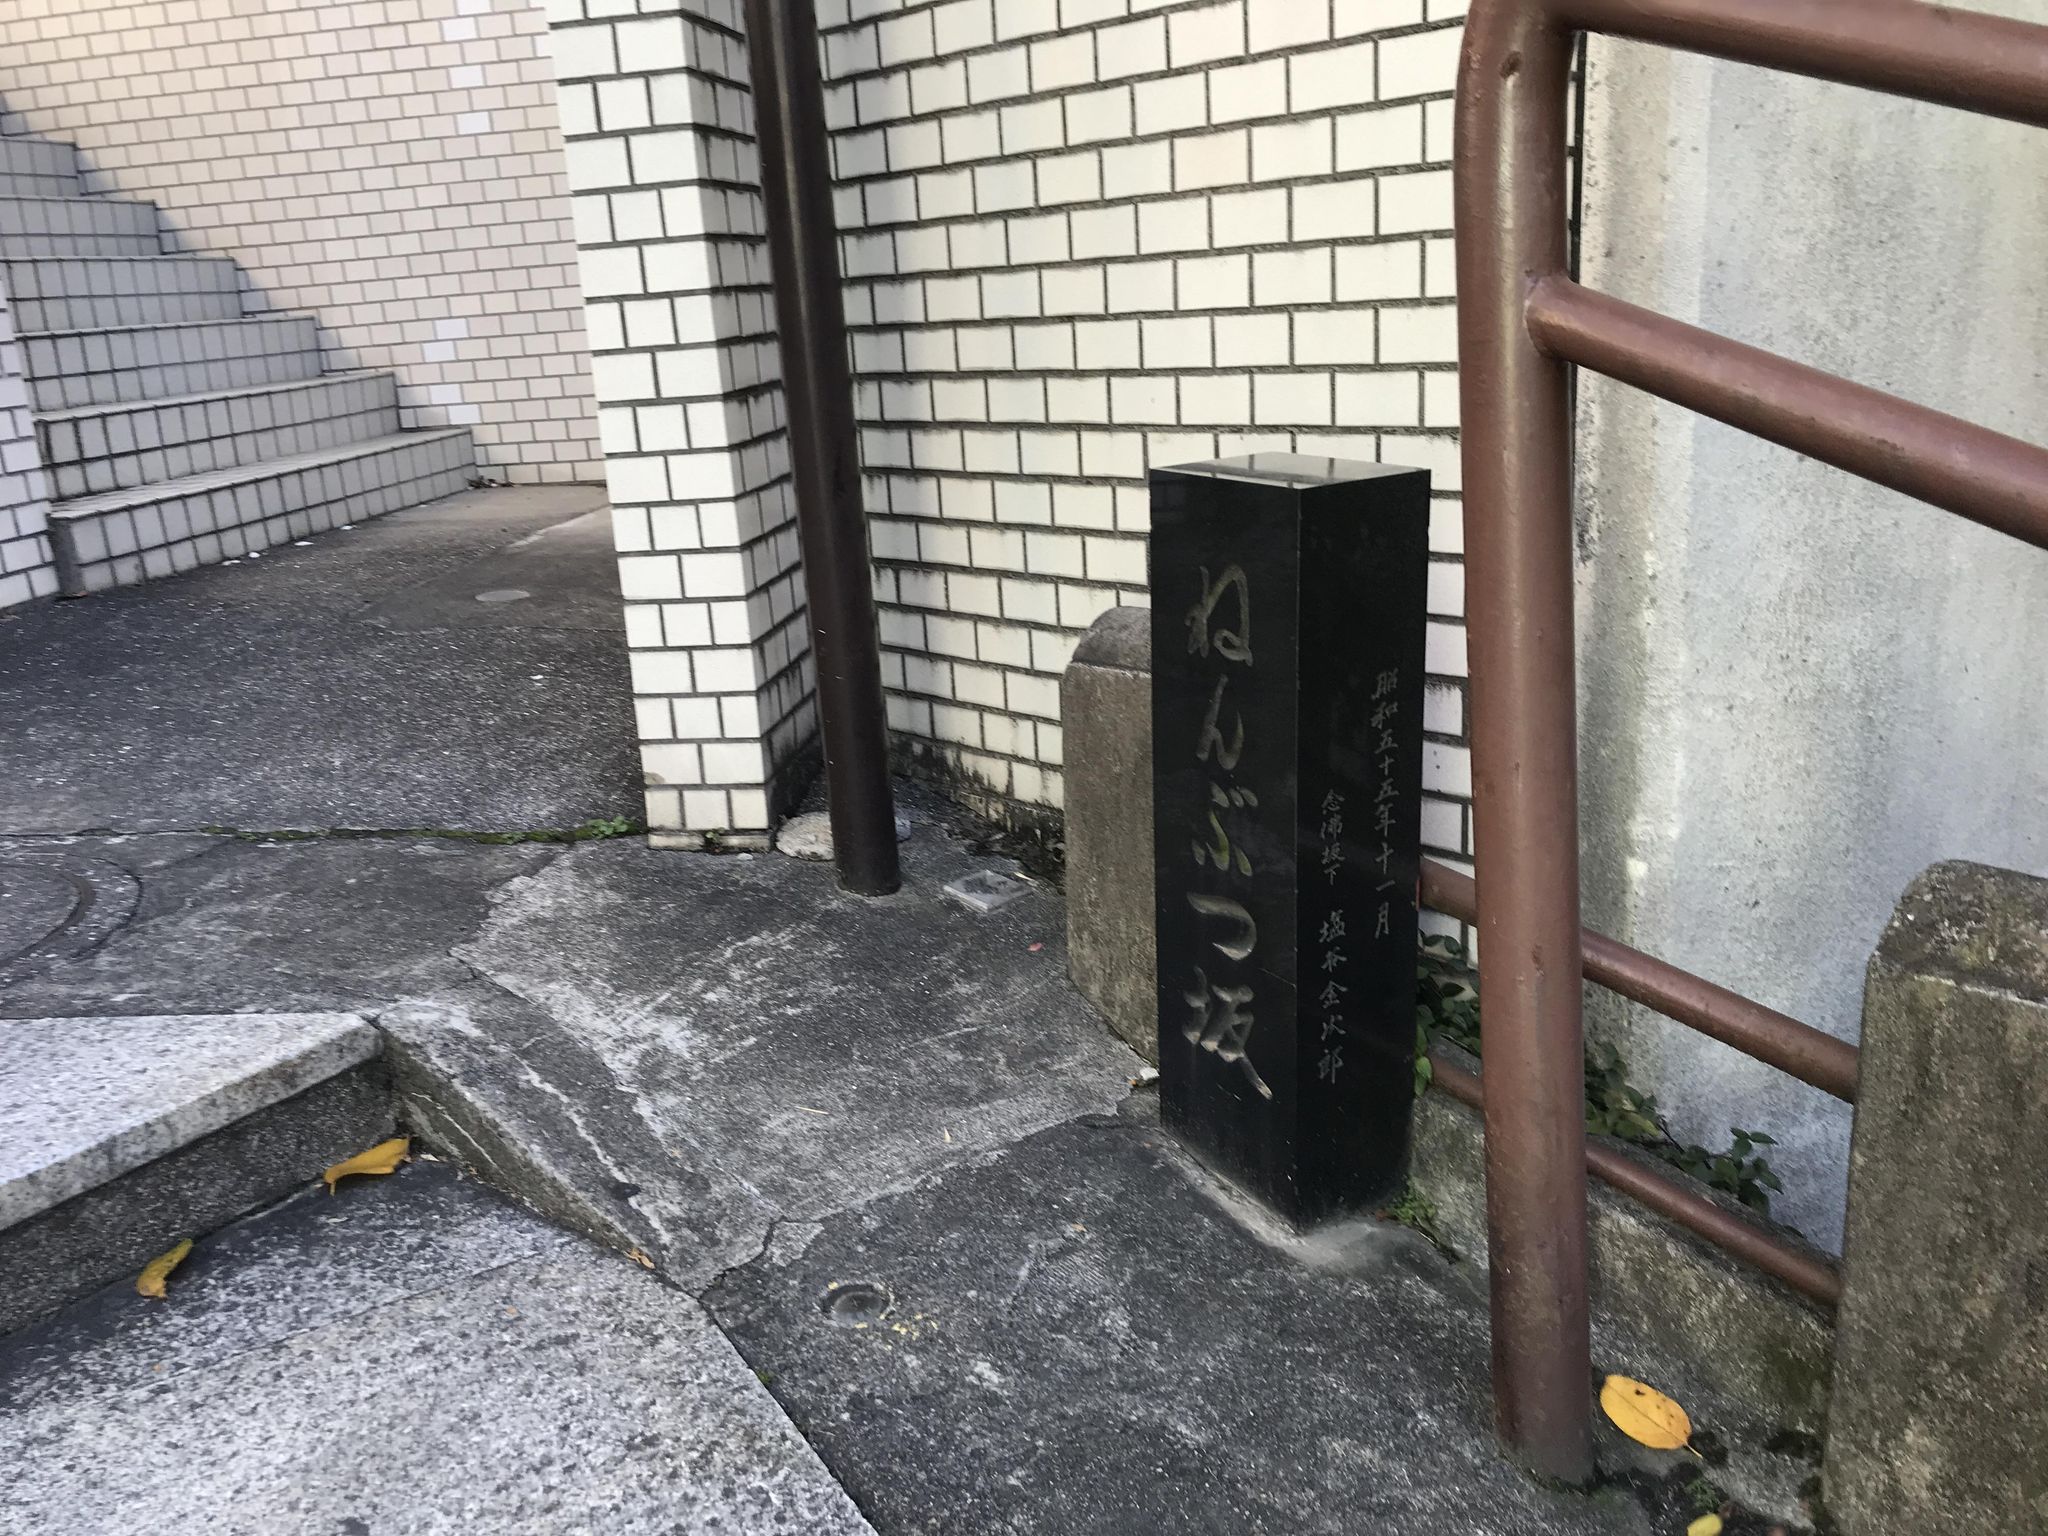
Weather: snowy
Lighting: day
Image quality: good
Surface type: walking surface
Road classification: residential, steps
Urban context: urban centre
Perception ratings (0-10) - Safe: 2.68, Lively: 4.33, Beautiful: 4.37, Boring: 2.07, Depressing: 4.14, Wealthy: 6.63